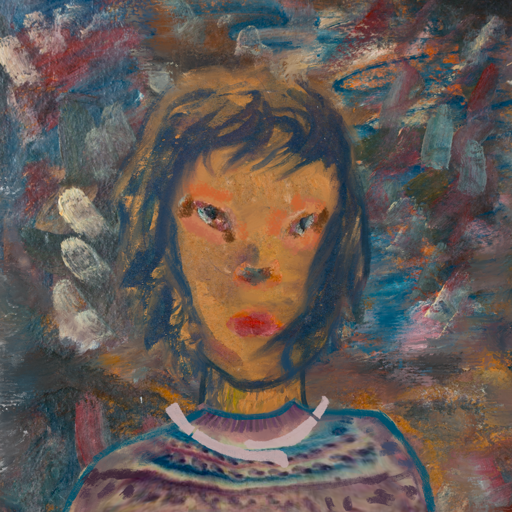
Background: Boggyland, Head And Neck Front: In_The_Sun, Face Front: Boggyland, Bust: HillGirl, Hair Front: InTheSun, Head Accessory: Blank, Second Necklace: Blank, Necklace: Hypocrite_2, Baby: Blank